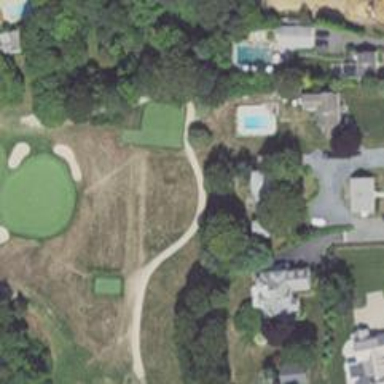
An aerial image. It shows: Golf cartpath that is also road path.